Field crop: tomato
Growth stage: 1
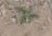
Species: solanum